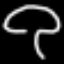
Label: mushroom